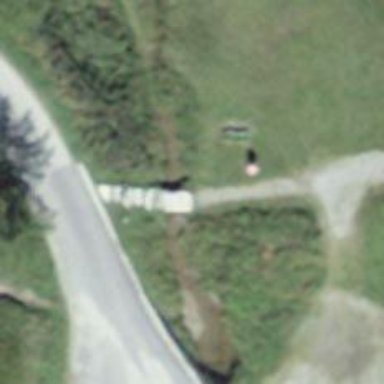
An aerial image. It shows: Paved bridge with steps.